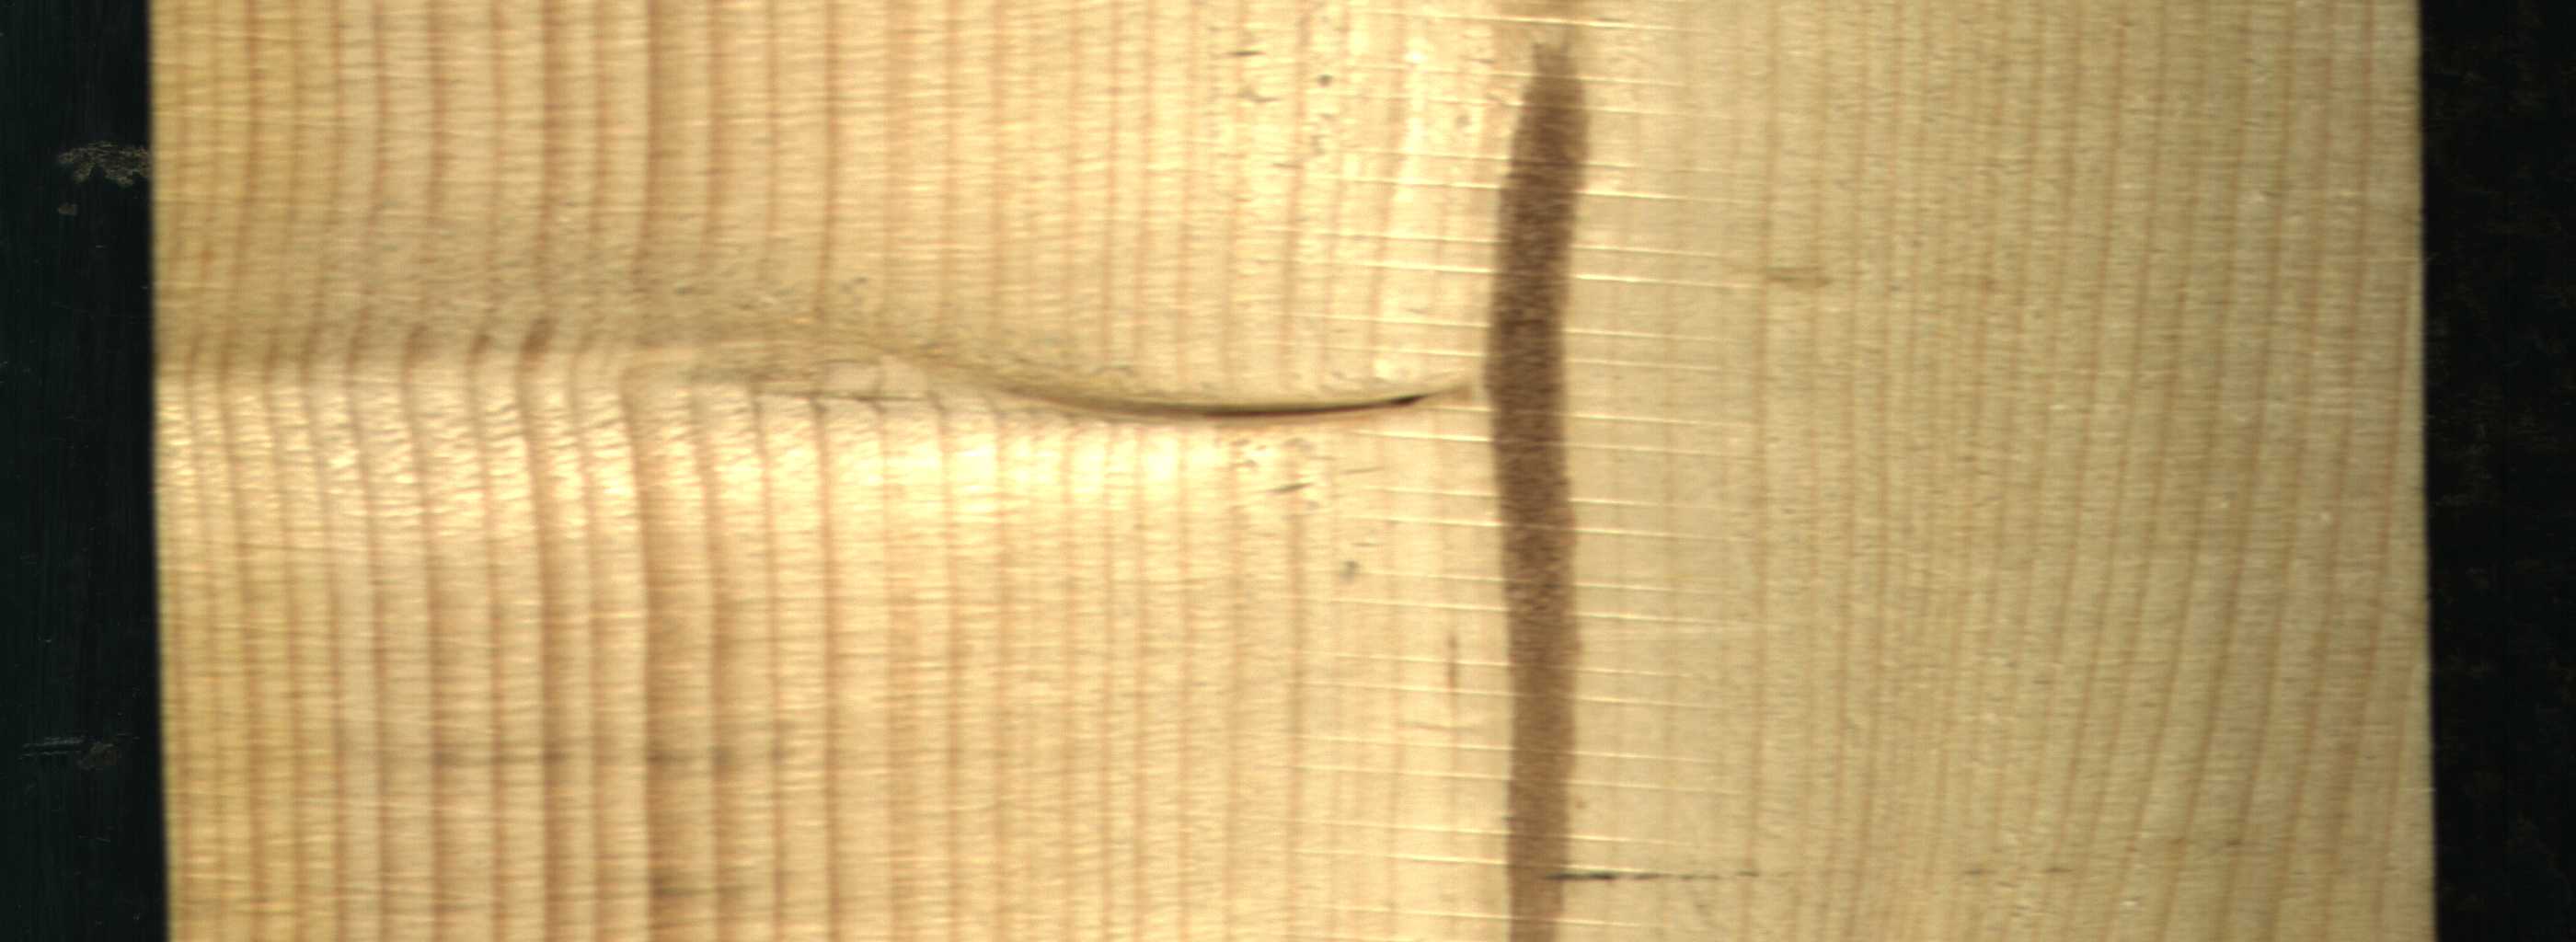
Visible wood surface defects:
Marrow
Quartzity
Live_Knot